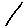
Label: line